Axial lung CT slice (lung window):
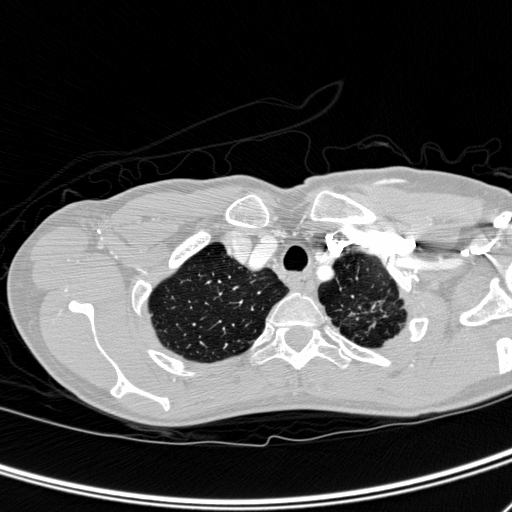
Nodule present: no